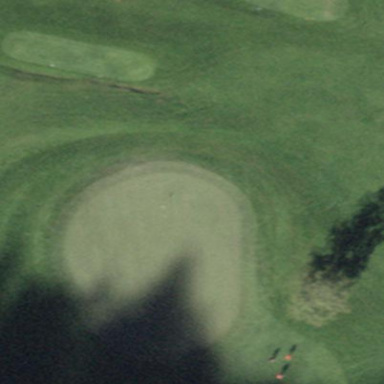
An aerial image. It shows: Green golf area with grass land use.